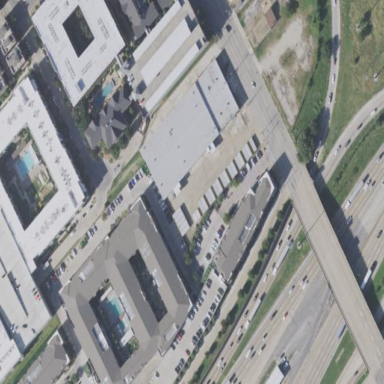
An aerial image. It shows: Warehouse.